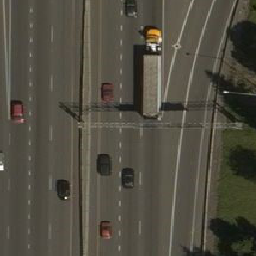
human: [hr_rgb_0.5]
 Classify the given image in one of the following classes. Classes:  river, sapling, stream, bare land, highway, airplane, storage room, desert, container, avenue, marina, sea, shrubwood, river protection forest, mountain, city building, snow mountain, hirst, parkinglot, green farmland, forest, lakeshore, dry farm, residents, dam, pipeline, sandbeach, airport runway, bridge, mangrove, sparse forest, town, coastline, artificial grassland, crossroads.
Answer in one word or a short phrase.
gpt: highway